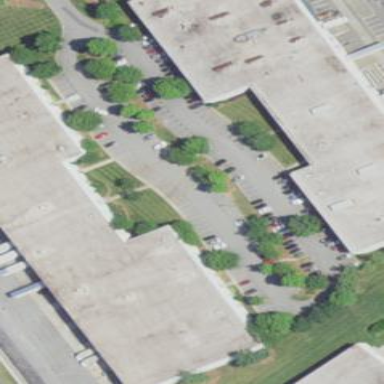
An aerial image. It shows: Commercial building.